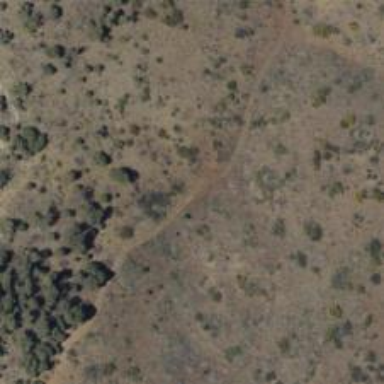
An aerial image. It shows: Path.